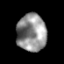
Tissue: prostate
Cell type: T cells
Senescence score: 0.3536
Nuclear area (px): 1081
Mean DAPI intensity: 144.218